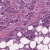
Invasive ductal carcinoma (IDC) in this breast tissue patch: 1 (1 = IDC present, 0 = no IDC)